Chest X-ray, PA view. Patient: 66 years old, sex M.
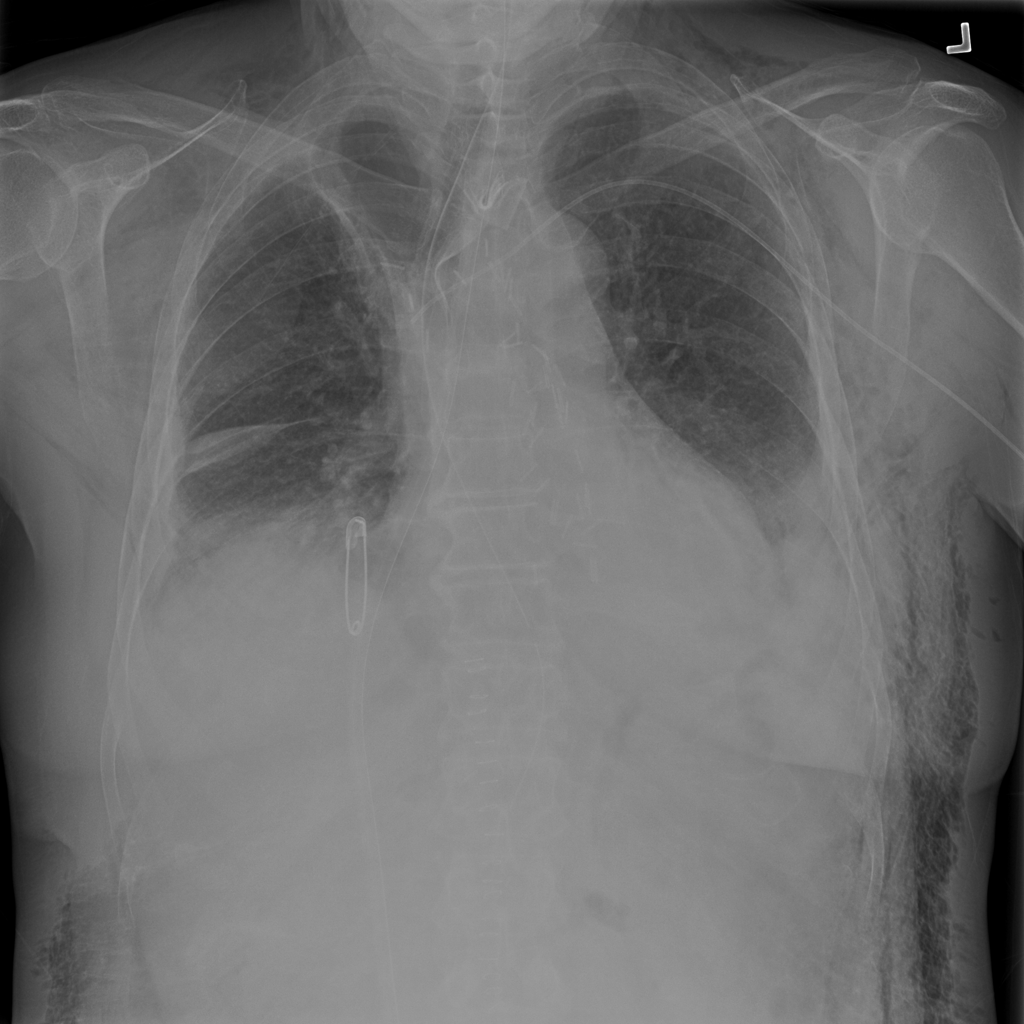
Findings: Effusion